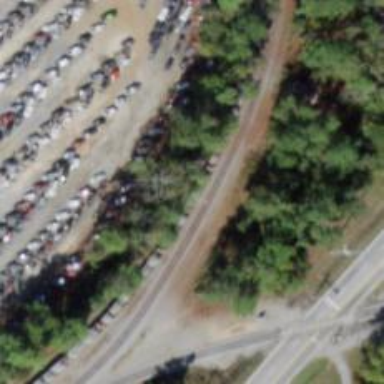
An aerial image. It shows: Rail spur service used for transporting aggregate.